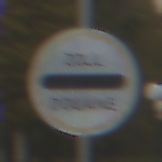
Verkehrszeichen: Zollstelle
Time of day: MorningAfternoon
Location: Outdoor (Suburban)
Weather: Overcast
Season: NotSpecified
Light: Natural